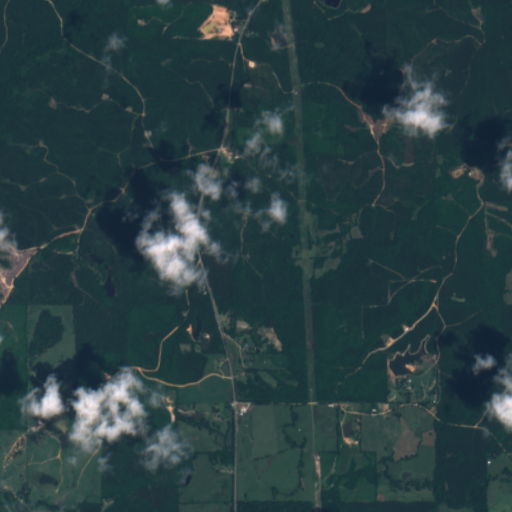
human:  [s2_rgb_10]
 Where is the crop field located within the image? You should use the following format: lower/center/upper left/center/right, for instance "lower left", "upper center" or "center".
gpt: The crop field is located in the upper left of the image.
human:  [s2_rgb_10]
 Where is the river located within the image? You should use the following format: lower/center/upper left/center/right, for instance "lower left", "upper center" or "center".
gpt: The river is located in the lower of the image.
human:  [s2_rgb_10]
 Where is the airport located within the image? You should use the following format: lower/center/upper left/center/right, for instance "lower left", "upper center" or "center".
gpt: There is no airport in the image.